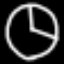
Label: clock